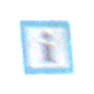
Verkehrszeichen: Informationsstelle
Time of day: SunriseSunset
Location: Outdoor (Nature)
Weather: Clear
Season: NotSpecified
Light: Natural